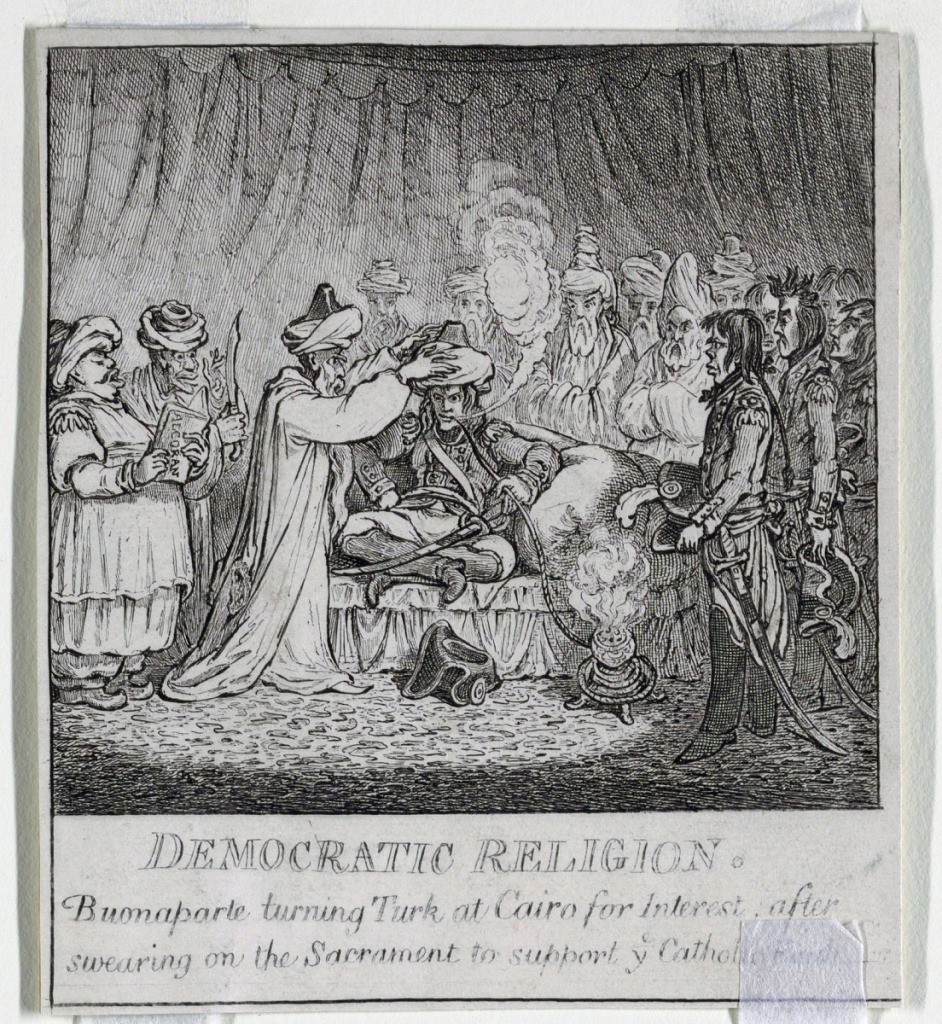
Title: "Democracy, or a Sketch o
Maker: James Gillray, 1756 – 1815
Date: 1800
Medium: Etching Support: white wove paper laid down on beige wove paper
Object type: Print
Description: Support: white wove paper laid down on beige wove paper???